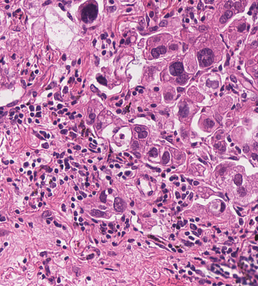
Tumor epithelial tissue: yes
Tumor-associated stroma tissue: yes
Normal tissue: no